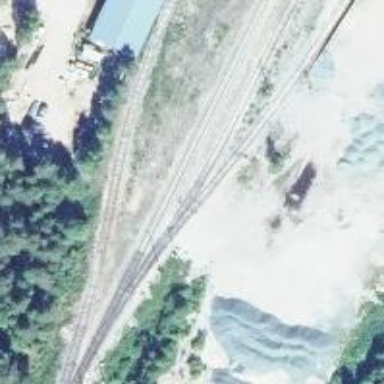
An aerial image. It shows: Railway turnout on the right side.